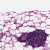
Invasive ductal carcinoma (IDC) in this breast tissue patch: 0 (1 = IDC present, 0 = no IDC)